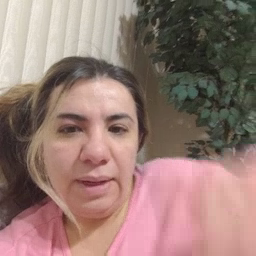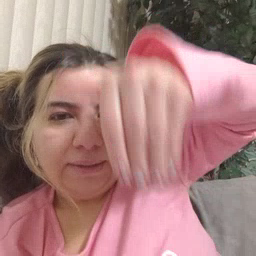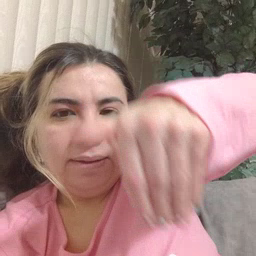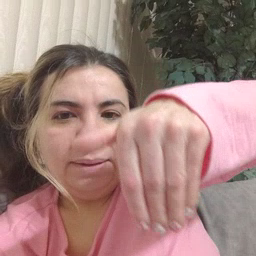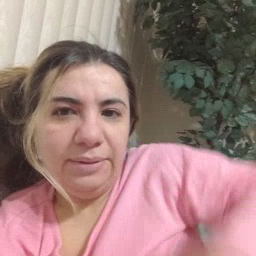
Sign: night